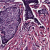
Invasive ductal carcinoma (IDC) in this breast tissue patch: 1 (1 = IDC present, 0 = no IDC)